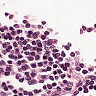
Metastatic tissue present: no